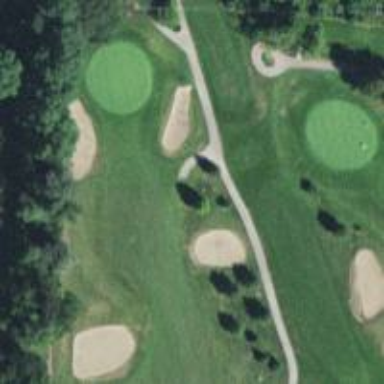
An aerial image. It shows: Service road used as golf cart path.